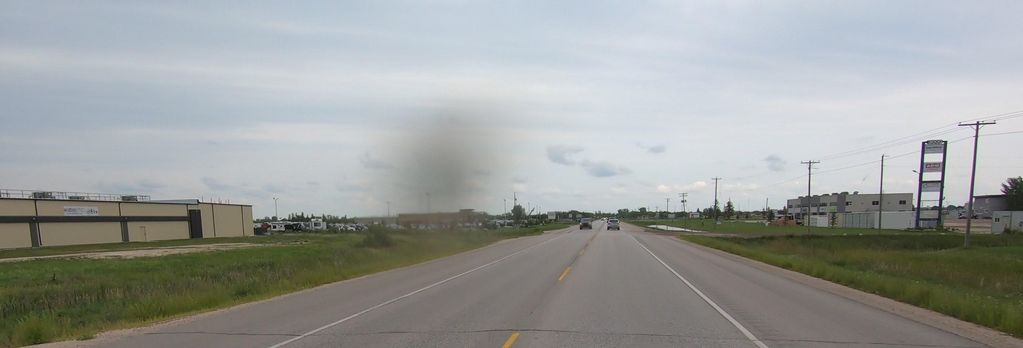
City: winnipeg